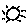
Label: sun